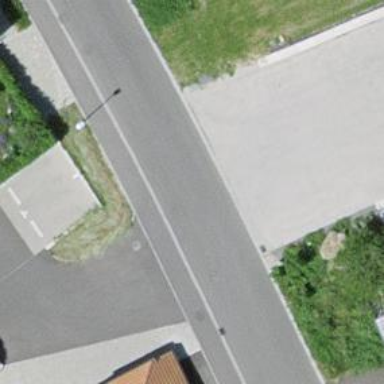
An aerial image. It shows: Unclassified asphalt road with sidewalk on the left side.